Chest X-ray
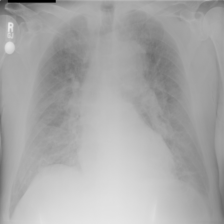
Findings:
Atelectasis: negative
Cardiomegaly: negative
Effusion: positive
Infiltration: negative
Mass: negative
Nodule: negative
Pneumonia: negative
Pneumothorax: negative
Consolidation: negative
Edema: negative
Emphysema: negative
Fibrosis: negative
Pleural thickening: negative
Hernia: negative